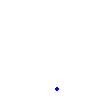
Particle: proton